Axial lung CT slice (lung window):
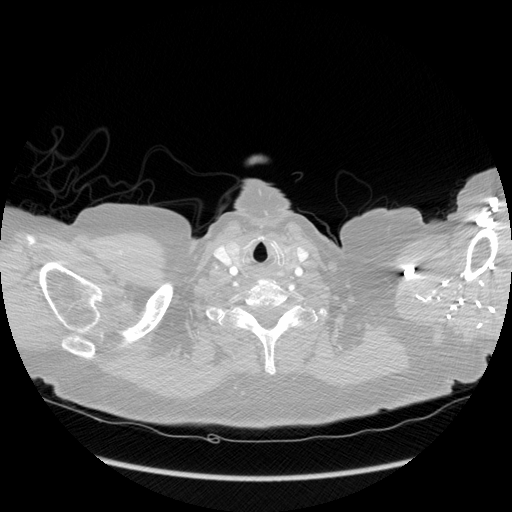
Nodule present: no